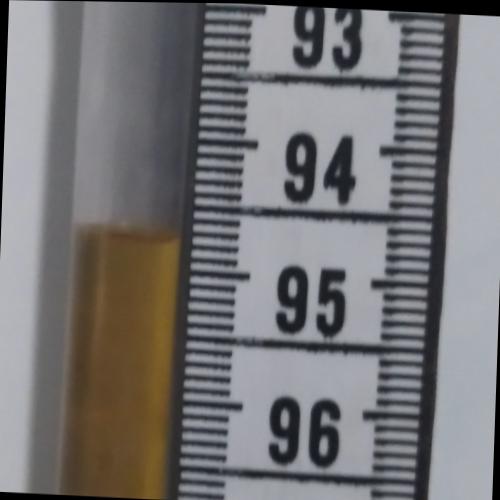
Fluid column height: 94.8 cm